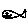
Label: fish